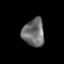
Tissue: prostate
Cell type: T cells
Senescence score: 0.2582
Nuclear area (px): 582
Mean DAPI intensity: 111.261